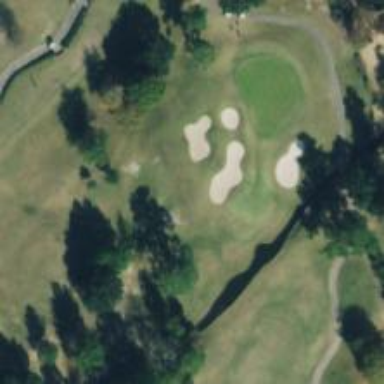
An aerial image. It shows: Path designated for golf carts.